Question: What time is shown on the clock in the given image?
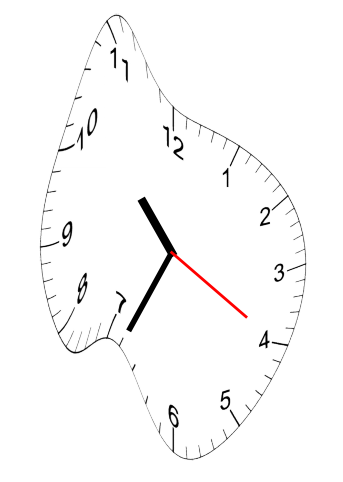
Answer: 10:34:20